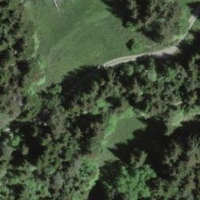
EUNIS habitat code: 43
Species observed at this site:
Cephalanthera longifolia